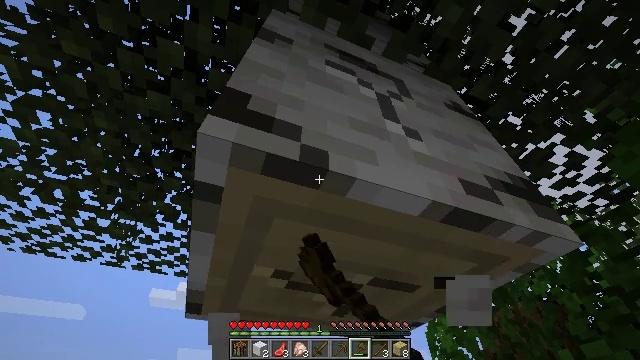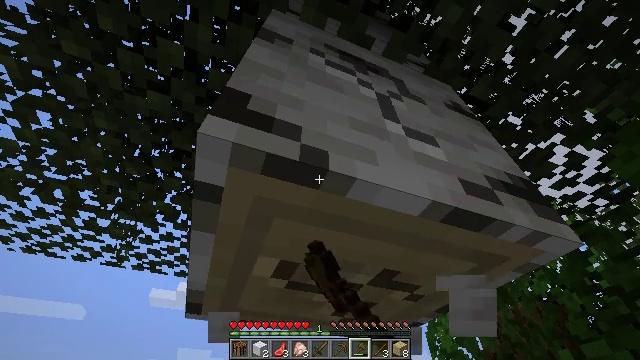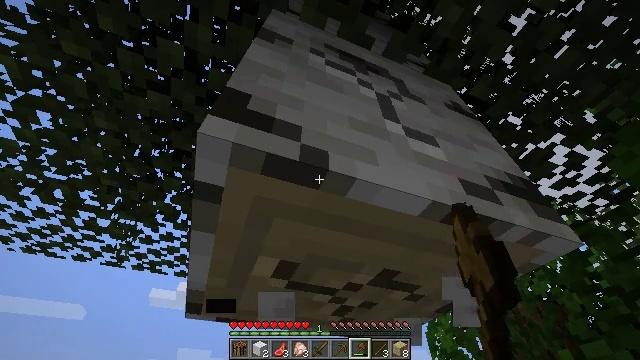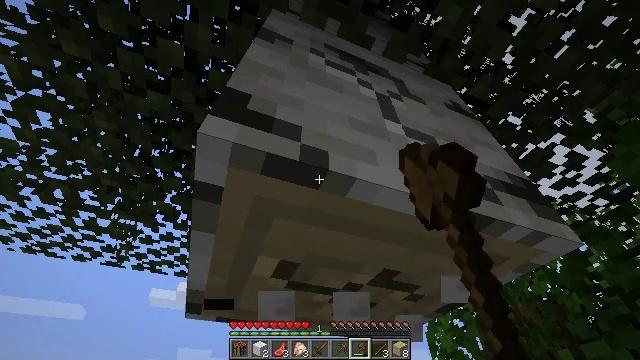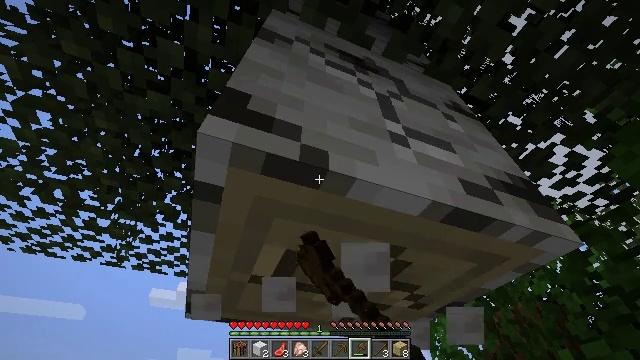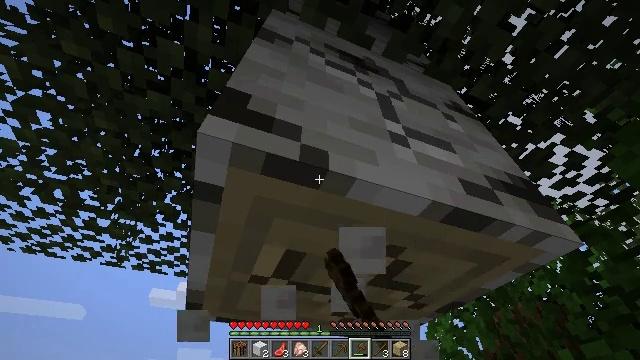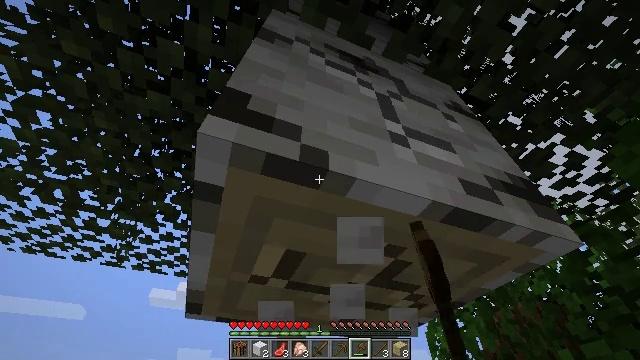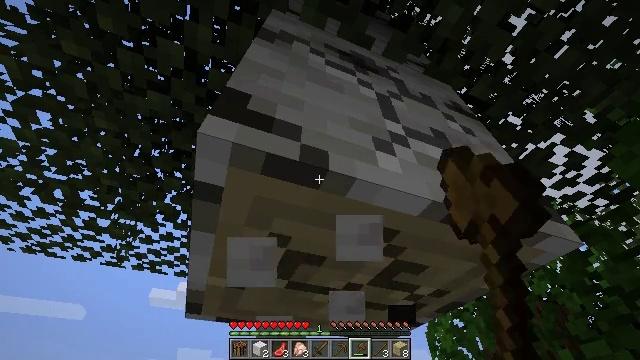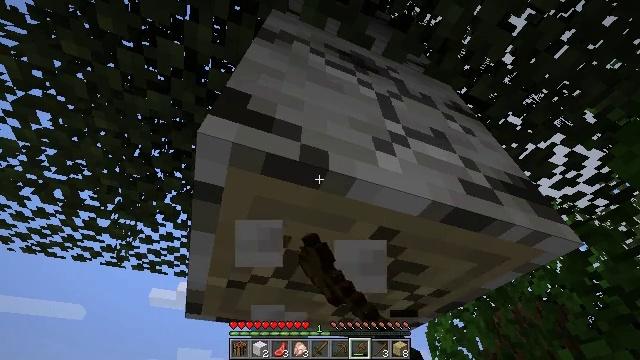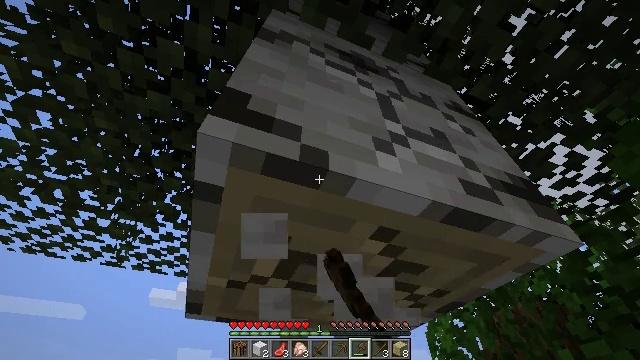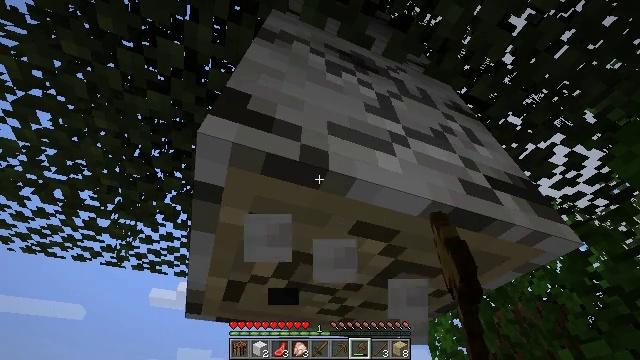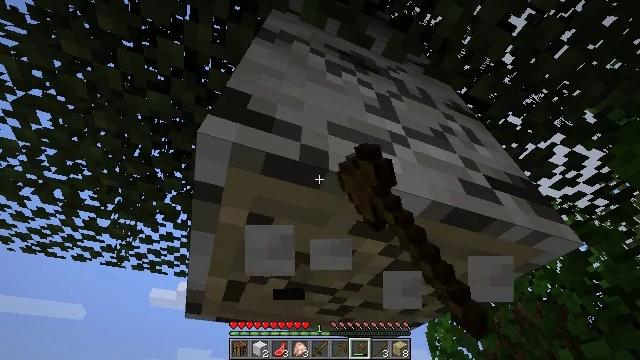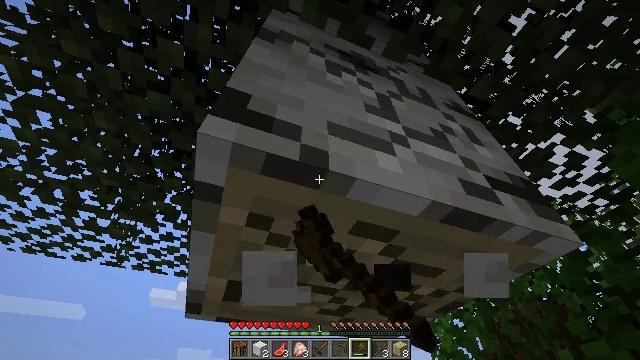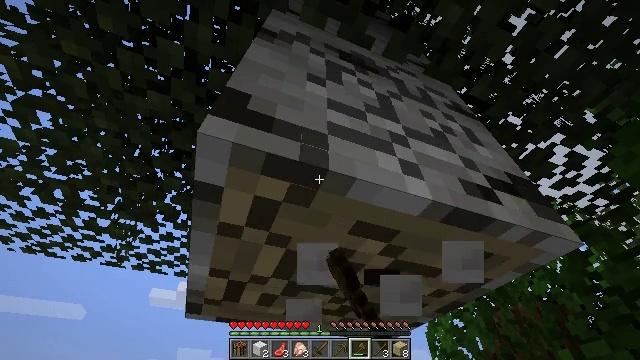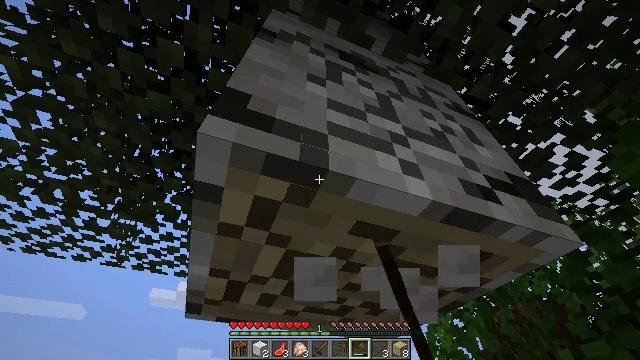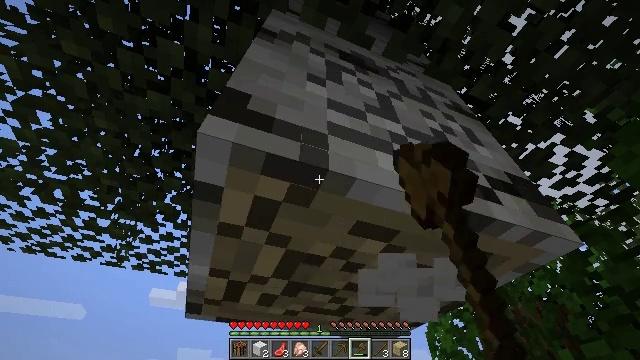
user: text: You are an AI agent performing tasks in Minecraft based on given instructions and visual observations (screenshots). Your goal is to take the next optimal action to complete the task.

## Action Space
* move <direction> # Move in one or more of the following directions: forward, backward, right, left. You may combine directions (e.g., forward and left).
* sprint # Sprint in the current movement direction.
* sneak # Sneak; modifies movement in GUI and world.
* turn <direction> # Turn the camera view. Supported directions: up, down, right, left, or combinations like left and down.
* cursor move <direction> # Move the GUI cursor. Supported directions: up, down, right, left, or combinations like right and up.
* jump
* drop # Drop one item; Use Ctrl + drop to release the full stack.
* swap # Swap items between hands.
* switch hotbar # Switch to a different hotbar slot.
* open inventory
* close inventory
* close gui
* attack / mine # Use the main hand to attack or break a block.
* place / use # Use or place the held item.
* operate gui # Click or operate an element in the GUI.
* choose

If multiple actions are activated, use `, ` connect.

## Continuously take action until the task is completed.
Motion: motion action
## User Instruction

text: Mine the birch log from the tree.
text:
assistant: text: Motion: attack / mine
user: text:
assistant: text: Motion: attack / mine
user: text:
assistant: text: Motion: attack / mine
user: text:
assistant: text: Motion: attack / mine
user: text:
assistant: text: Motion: attack / mine
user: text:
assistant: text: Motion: attack / mine
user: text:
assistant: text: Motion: attack / mine
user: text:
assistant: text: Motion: attack / mine
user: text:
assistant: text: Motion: attack / mine
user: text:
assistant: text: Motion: attack / mine
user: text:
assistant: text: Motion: attack / mine
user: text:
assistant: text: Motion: attack / mine
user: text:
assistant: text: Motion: attack / mine
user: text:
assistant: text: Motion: attack / mine
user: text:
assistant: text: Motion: attack / mine
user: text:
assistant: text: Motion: attack / mine
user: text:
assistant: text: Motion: attack / mine
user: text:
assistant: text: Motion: attack / mine
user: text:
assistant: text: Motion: attack / mine
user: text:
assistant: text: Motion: attack / mine
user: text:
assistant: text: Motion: attack / mine
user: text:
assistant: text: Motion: attack / mine
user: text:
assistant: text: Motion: attack / mine
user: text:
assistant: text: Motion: attack / mine
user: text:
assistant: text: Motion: attack / mine
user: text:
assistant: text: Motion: attack / mine
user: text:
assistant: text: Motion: turn left and up, attack / mine
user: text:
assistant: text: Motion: move forward, turn left and up, attack / mine, jump
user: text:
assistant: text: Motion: move forward, turn left and up, attack / mine, jump
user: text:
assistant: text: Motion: move forward, attack / mine, jump